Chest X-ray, PA view. Patient: 25 years old, sex M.
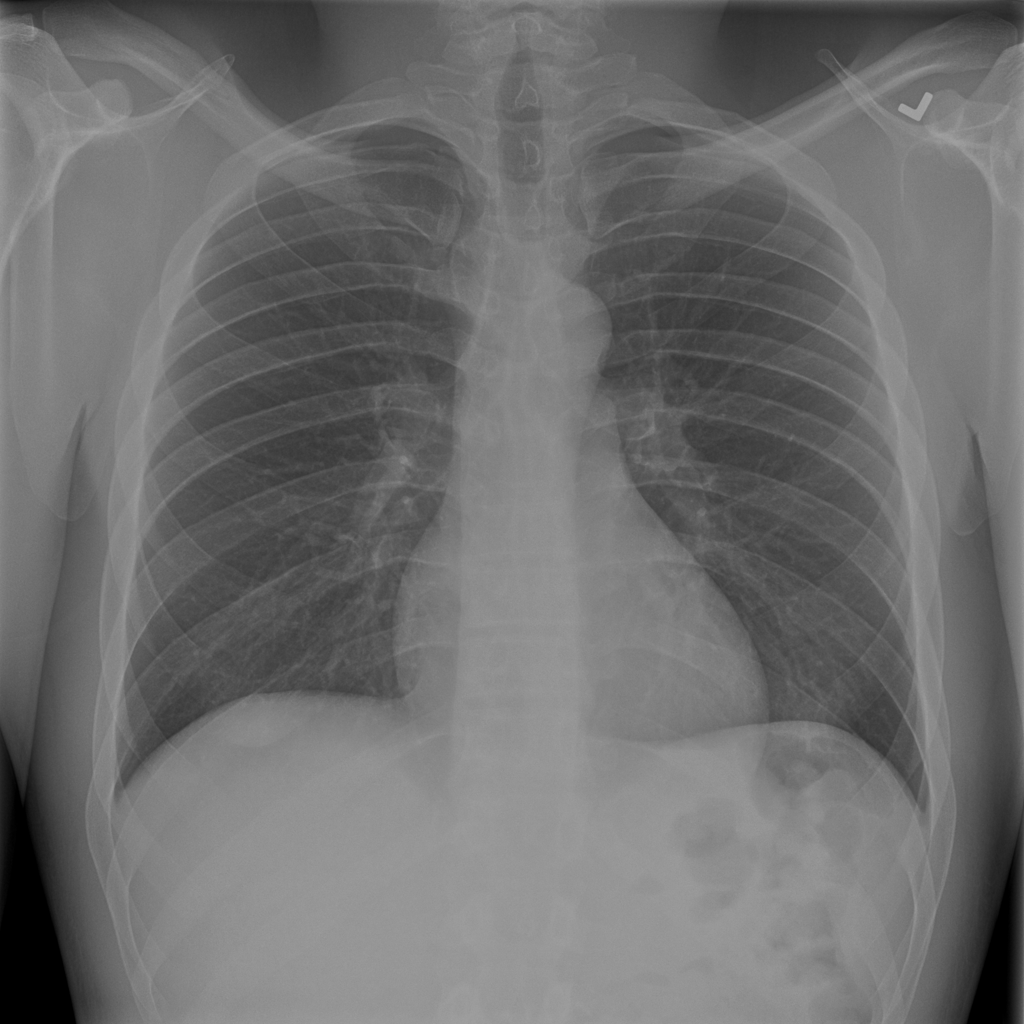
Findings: No Finding